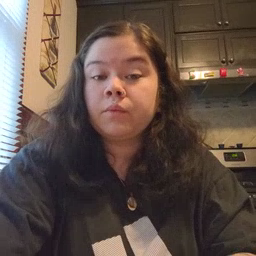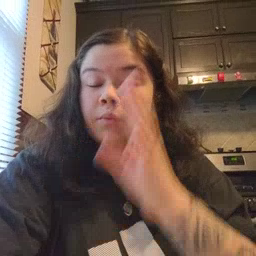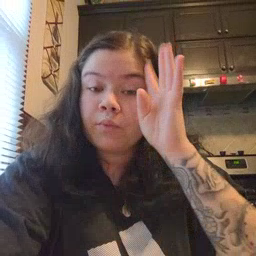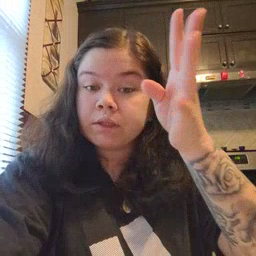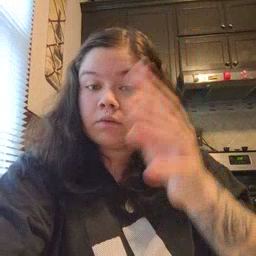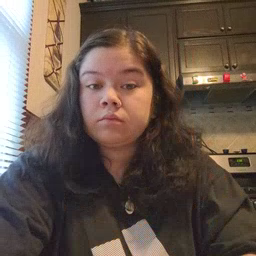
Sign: pretend